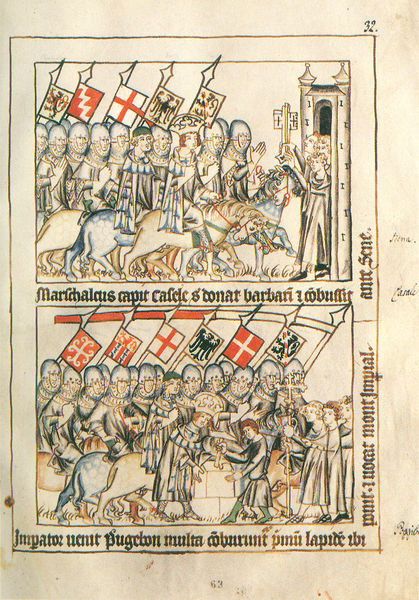
Titel: Trierer Bildhandschrift/Bilderchronik von Kaiser Heinrich VII. und Kurfürst Balduin von Luxemburg 1308-1313/ Kaiser Heinrichs Romfahrt
Schlagwörter: adler, angriff, blau, himmel, kampf, mann, vogel, frauen, damen, männer, zeichnung, hund, rot, schloss, kirche, blatt, krone, pferd, pferde, reiter, turm, schrift, papier, fahnen, fahne, zug, sturm, bischof, kaiser, könig, soldaten, tor, eingang, schild, buch, burg, kreuz, türme, druck, seite, schilder, soldat, stilisiert, ritter, armee, marsch, buchdruck, buchseite, wappen, mittelalter, eroberung, krieger, mönch, lanzen, löwe, speere, schlüssel, flaggen, ankunft, rösser, bau, handschrift, latein, buchmalerei, schil, einzug, torhalle, imperator, knappe, grundstein, belagerung, fperd, 63, stadtschlüssel, beschriftung#, 32., hellme